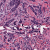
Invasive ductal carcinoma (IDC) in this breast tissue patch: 1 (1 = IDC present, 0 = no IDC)